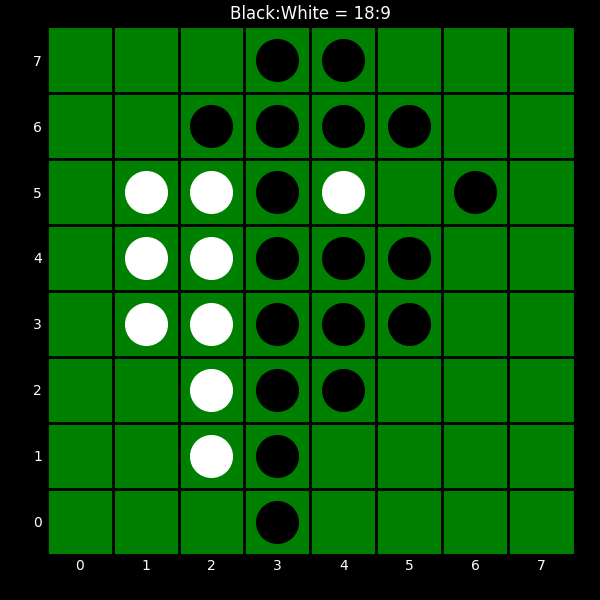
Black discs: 18
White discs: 9